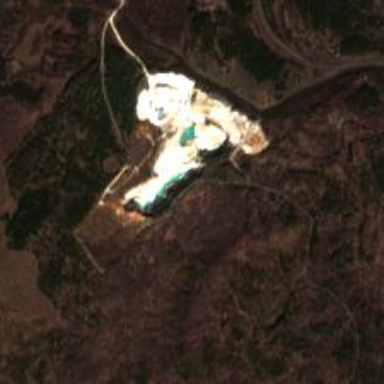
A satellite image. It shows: Quarry area.